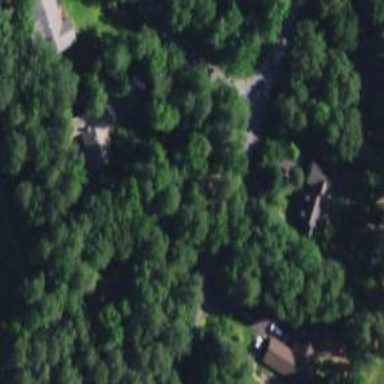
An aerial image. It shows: Driveway.